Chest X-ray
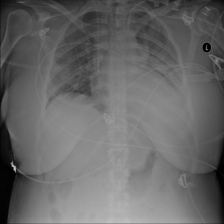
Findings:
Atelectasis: negative
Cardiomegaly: negative
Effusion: positive
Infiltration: negative
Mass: negative
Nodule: negative
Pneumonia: negative
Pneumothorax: negative
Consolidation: negative
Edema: negative
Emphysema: negative
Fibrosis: negative
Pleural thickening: negative
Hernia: negative